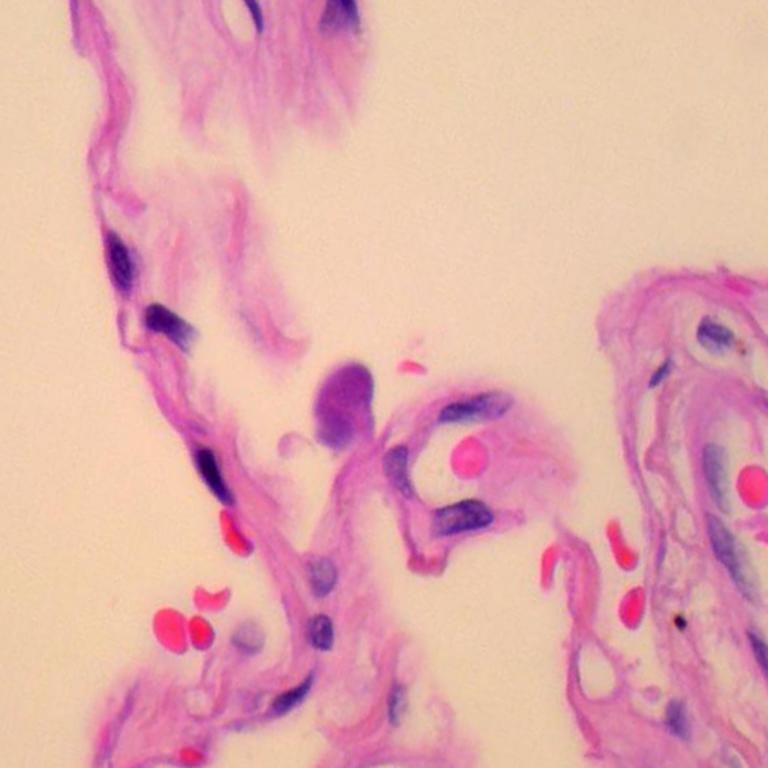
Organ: lung
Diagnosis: benign